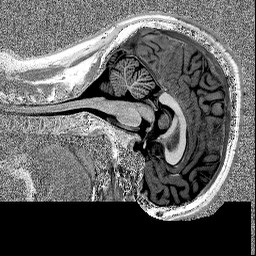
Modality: MP2RAGE
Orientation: sagittal
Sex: male